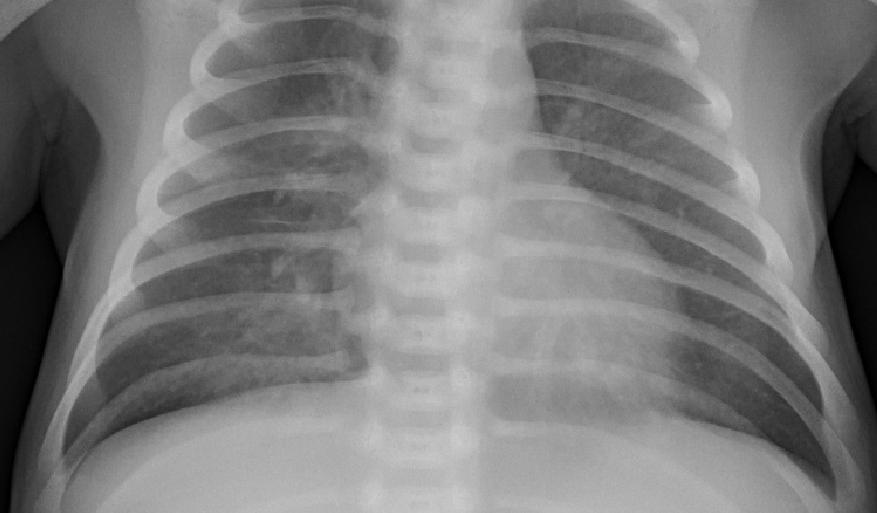
Diagnosis: PNEUMONIA